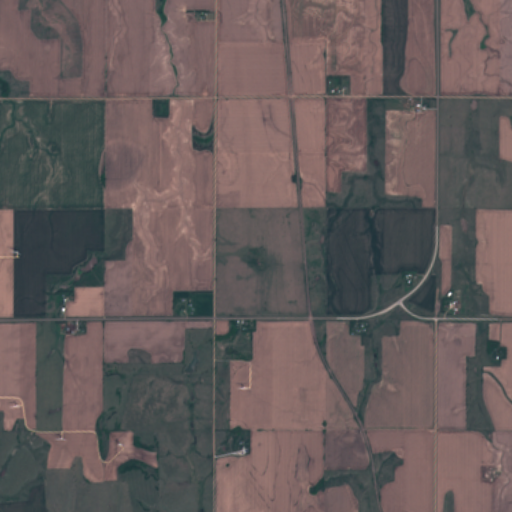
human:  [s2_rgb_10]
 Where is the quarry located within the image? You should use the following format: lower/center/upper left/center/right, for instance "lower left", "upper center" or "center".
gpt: There is no quarry in the image.